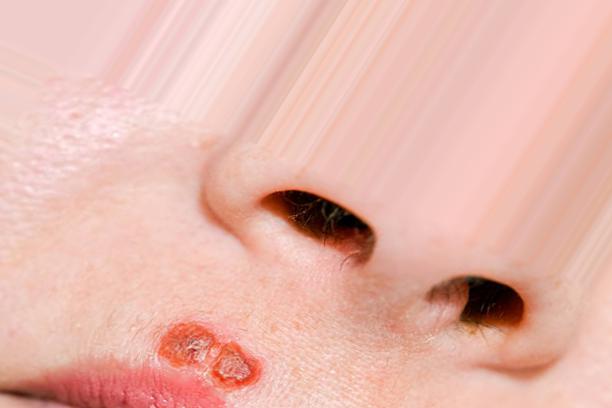
Condition: Mouth Ulcer